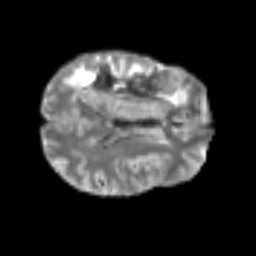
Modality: T2w
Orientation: axial
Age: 43
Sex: male
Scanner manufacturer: siemens
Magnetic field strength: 3 T
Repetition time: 6.1 s
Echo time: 0.101 s